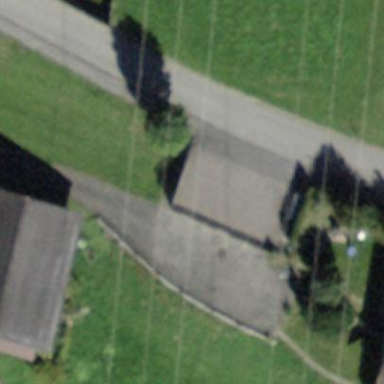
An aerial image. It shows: Garage.